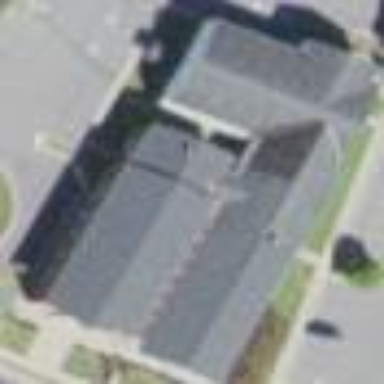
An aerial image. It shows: Building that serves as place of worship.